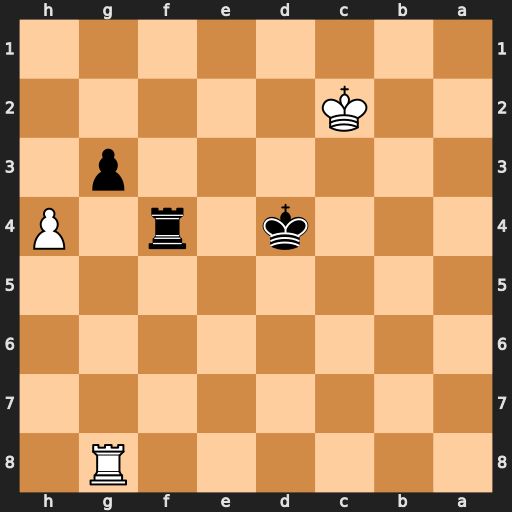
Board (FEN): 6R1/8/8/8/3k1r1P/6p1/2K5/8
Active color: b
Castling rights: -
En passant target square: -
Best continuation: Rf2+ Kb3 Rf3+ Kb4 Ke3